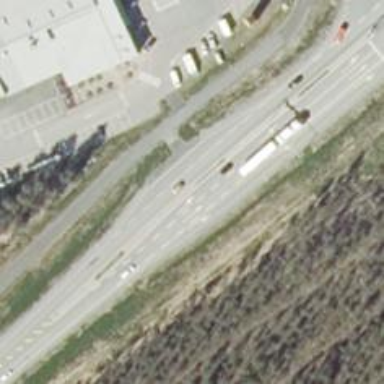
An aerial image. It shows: Asphalt road designated as trunk highway.